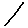
Label: line